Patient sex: M
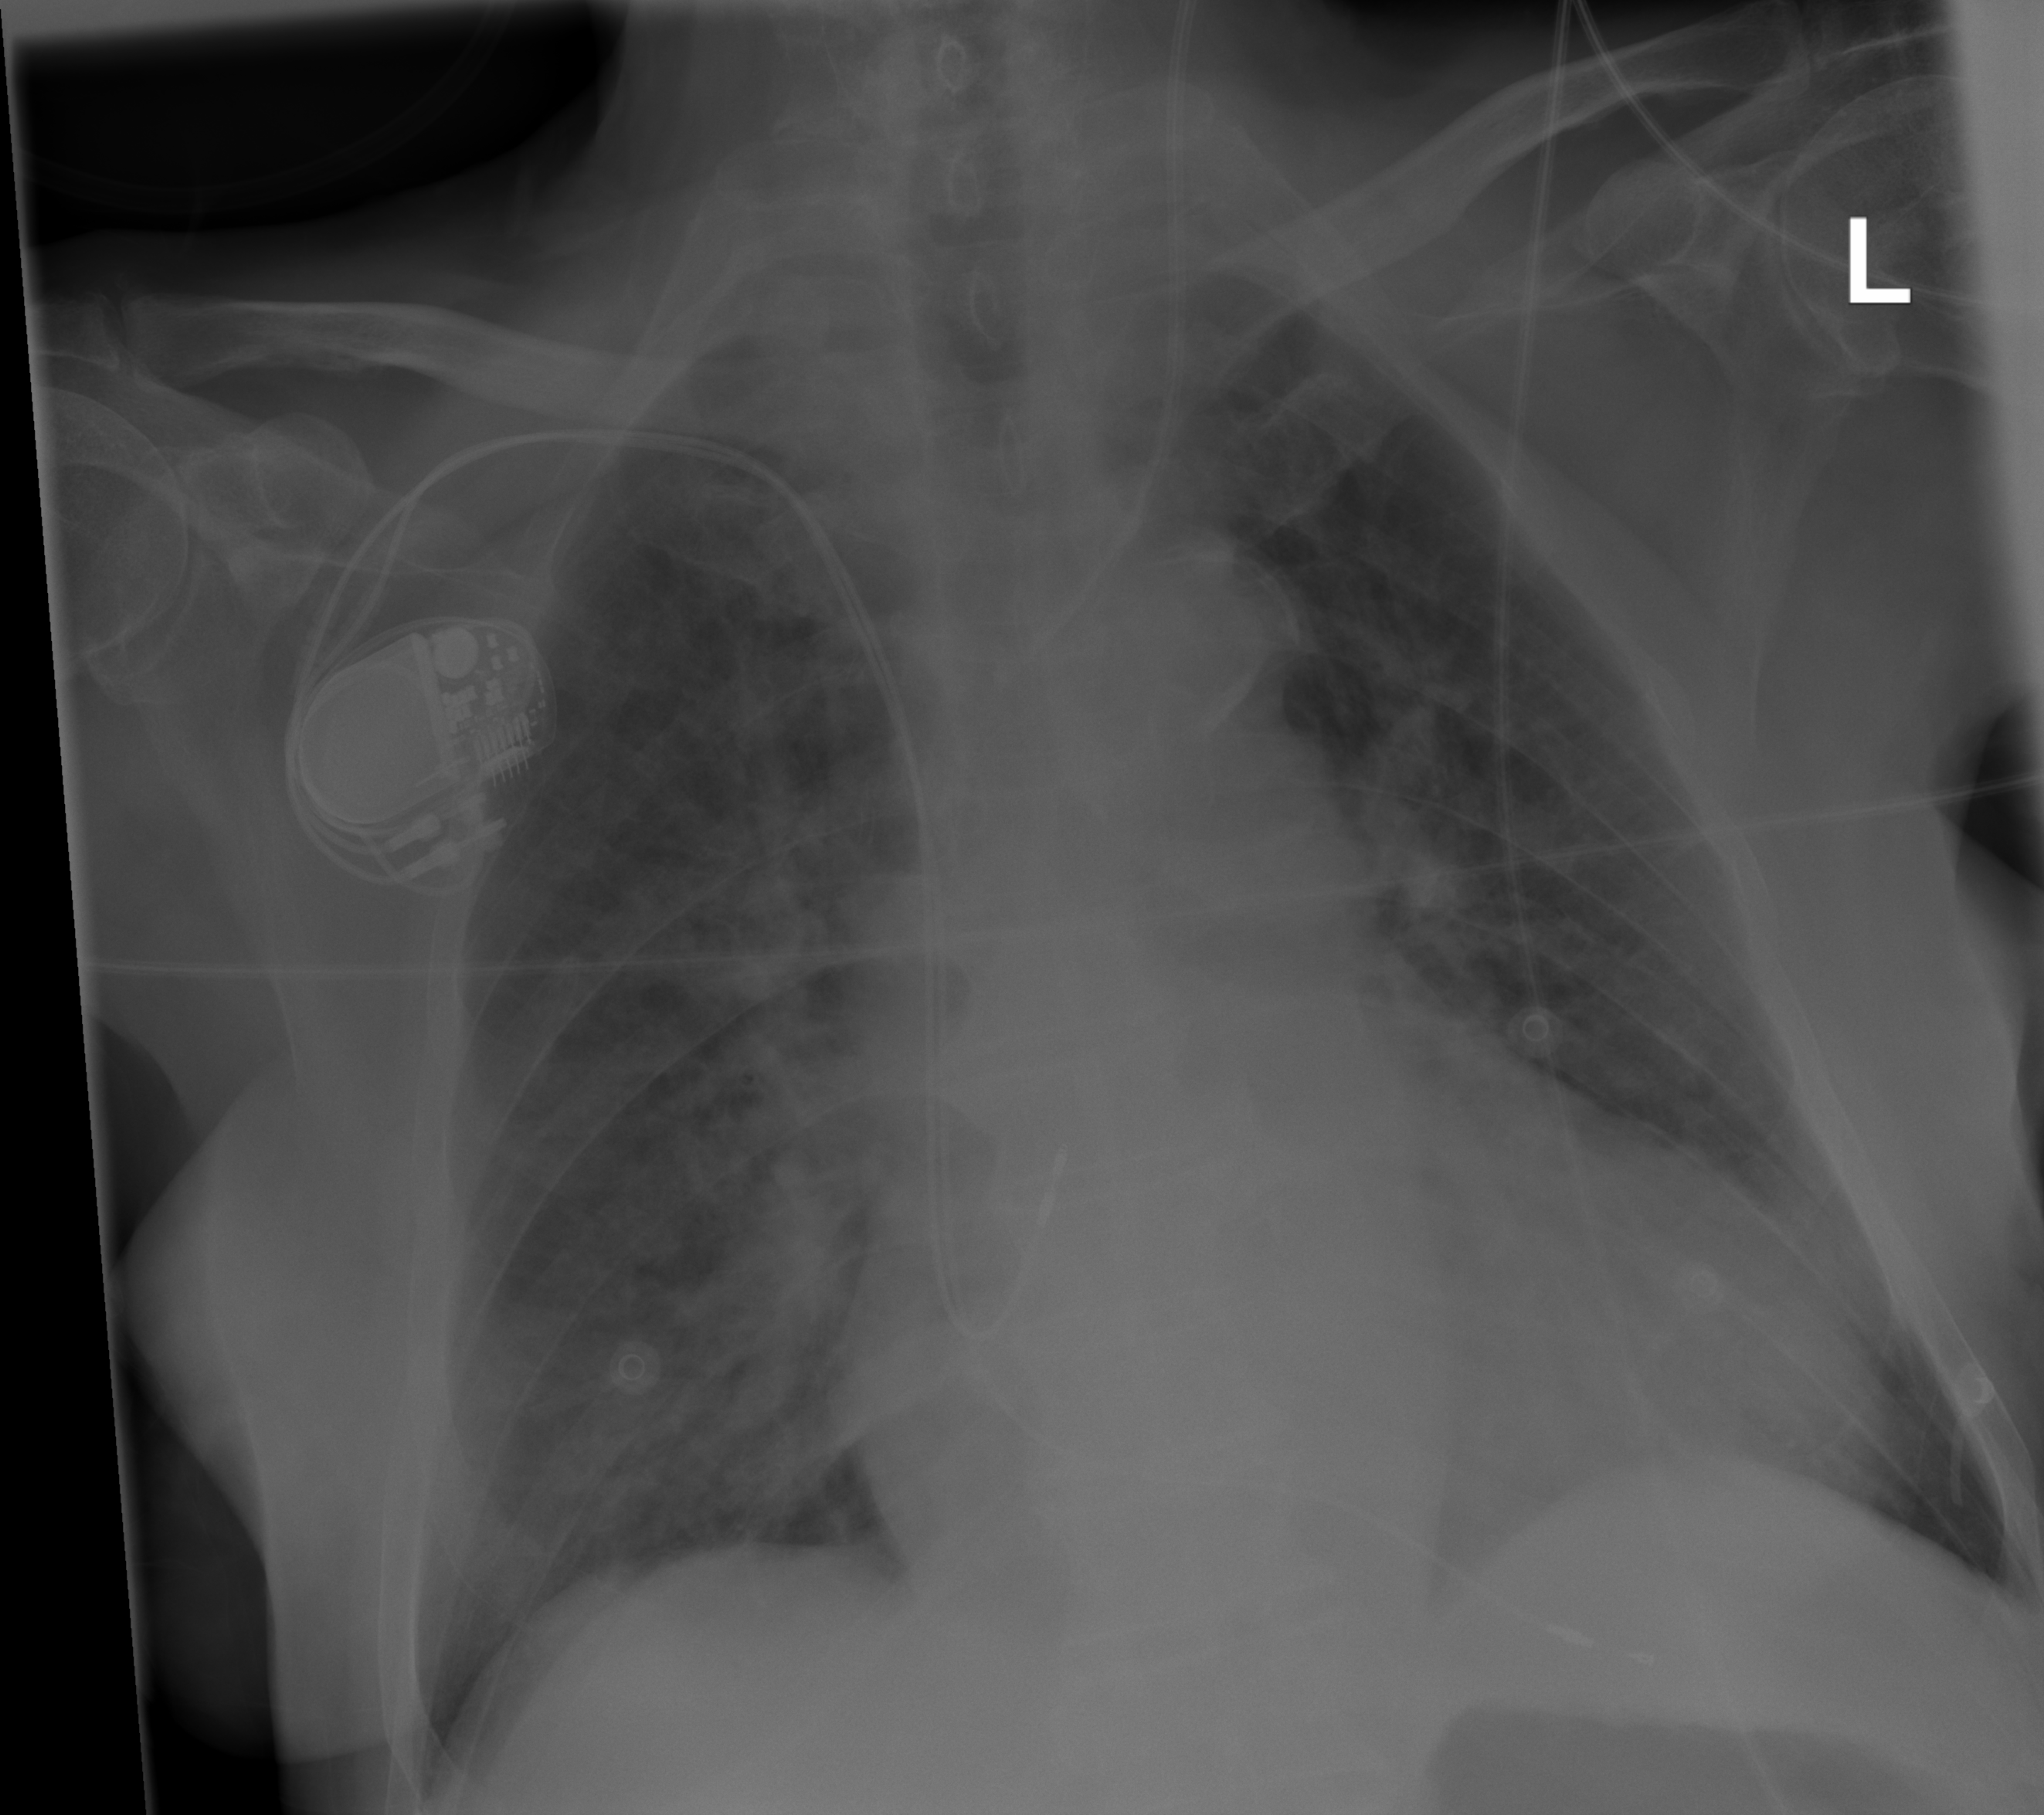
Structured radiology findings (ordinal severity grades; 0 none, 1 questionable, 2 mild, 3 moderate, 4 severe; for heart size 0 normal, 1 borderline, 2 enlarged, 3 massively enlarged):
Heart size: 2
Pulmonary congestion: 2
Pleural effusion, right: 0
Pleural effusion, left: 0
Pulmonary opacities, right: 0
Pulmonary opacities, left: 0
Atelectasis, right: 0
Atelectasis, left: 0